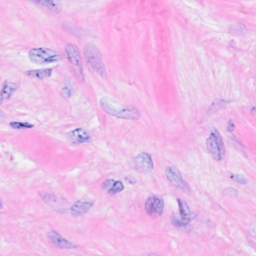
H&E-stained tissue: Breast